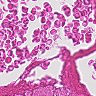
Metastatic tissue present: no